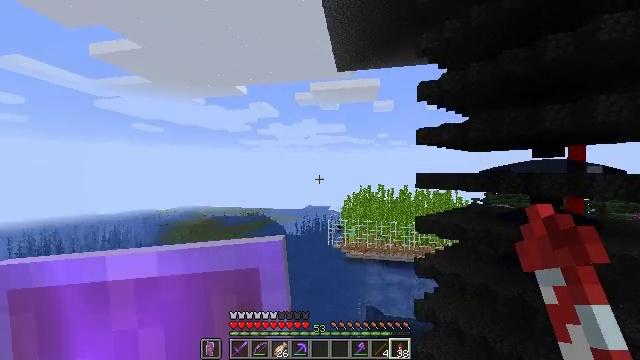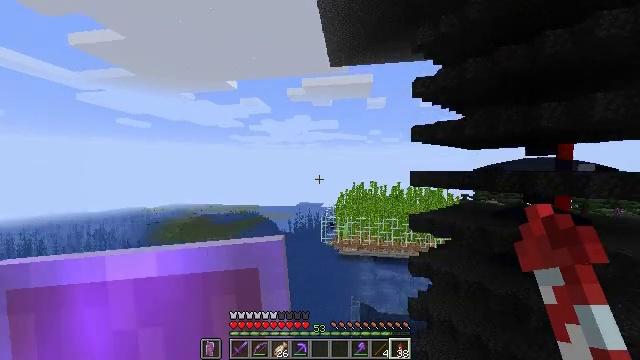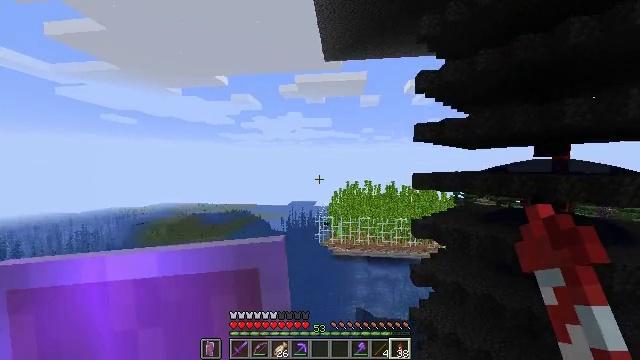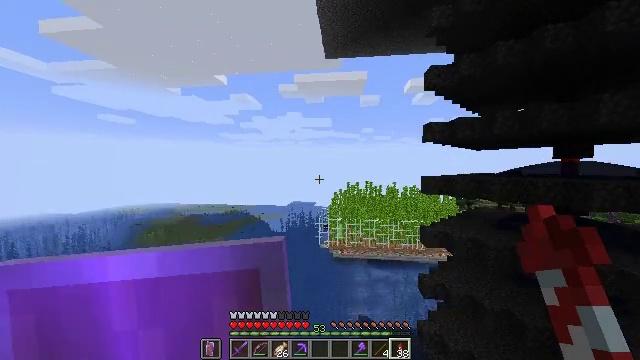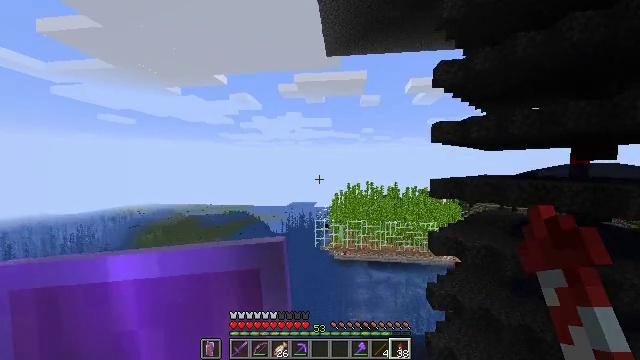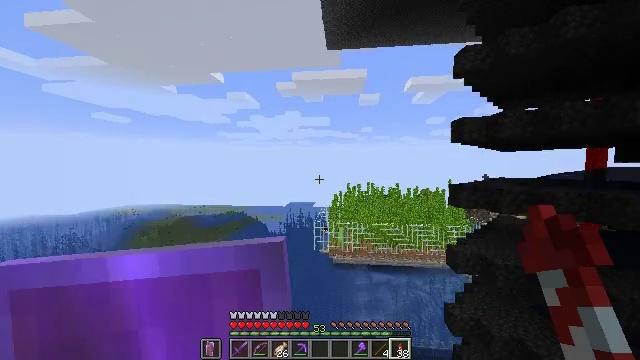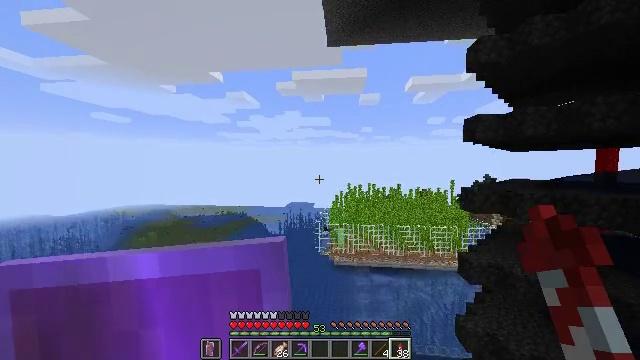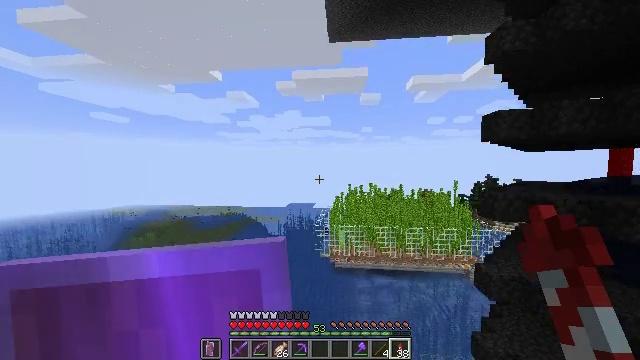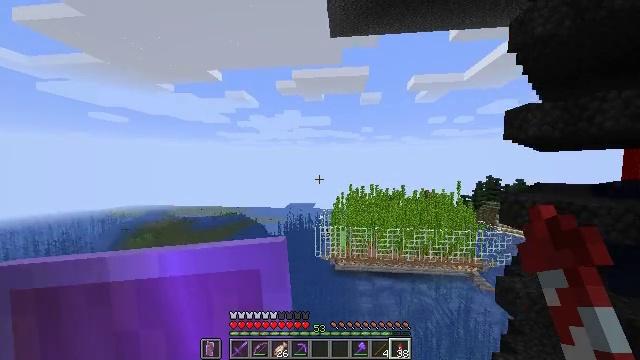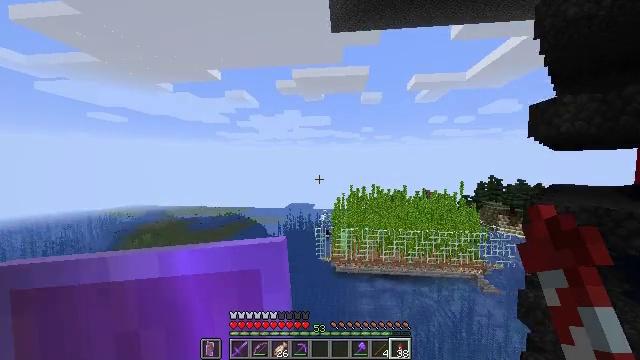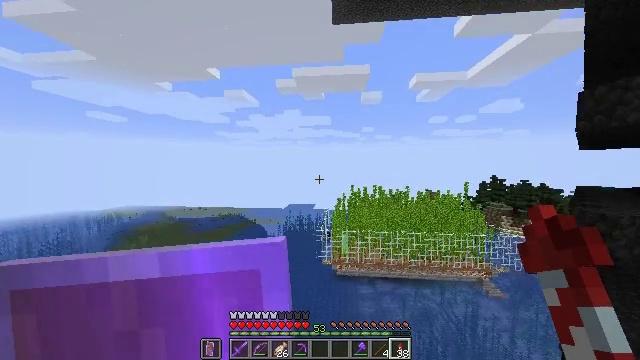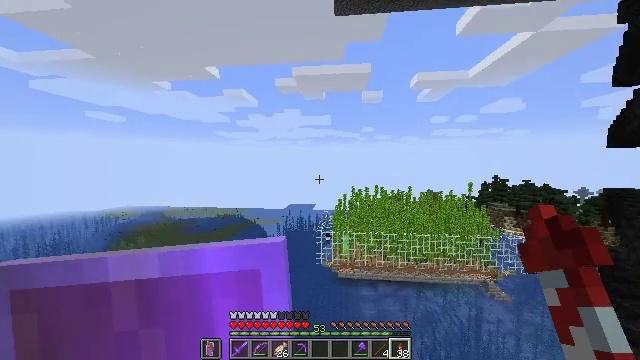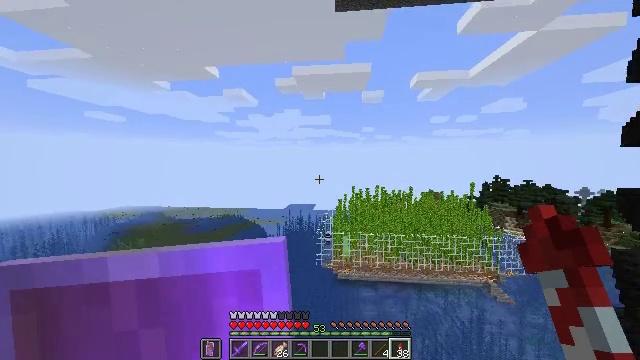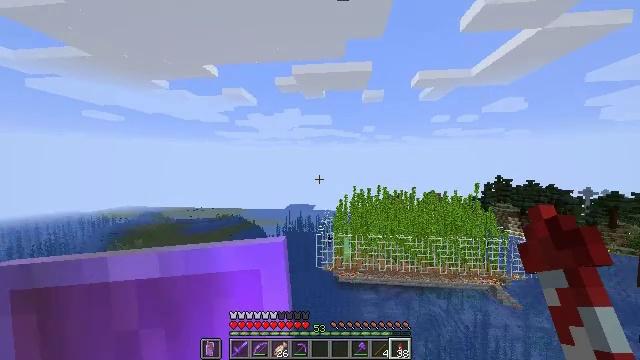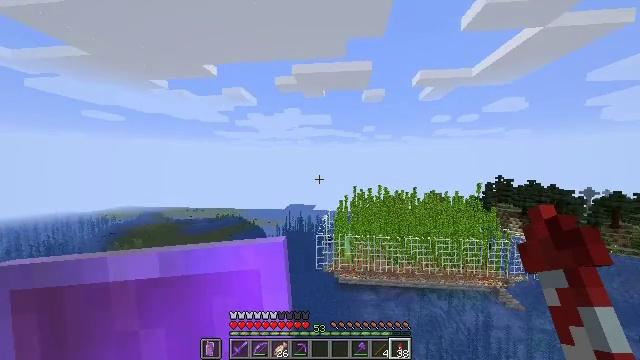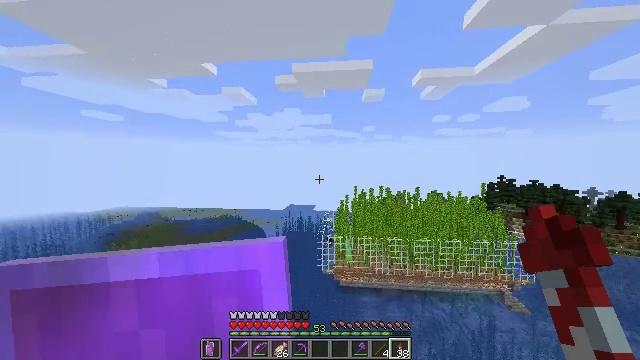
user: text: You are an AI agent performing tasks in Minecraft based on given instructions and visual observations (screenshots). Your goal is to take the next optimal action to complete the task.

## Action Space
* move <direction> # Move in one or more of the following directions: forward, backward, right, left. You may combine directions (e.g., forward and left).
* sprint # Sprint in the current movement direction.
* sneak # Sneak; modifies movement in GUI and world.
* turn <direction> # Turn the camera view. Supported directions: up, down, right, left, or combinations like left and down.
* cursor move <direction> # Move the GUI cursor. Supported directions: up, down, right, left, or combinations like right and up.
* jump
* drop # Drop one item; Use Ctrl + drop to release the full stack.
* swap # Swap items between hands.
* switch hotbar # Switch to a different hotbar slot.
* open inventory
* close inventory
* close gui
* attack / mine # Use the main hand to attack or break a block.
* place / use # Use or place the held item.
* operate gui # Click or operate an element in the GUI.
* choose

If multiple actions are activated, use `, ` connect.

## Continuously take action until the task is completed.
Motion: motion action
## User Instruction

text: Dismantle the sticky piston for reuse.
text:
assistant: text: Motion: move forward, sprint, turn right
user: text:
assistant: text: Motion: move forward, sprint, turn right
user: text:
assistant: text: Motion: move forward, sprint
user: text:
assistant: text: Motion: move forward, sprint
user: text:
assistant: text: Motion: move forward, sprint
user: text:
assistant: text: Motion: move forward, sprint
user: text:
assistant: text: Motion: move forward, sprint
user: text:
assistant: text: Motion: move forward, sprint
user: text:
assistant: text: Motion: move forward, sprint
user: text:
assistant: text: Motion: move forward, sprint
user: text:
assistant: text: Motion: move forward, sprint
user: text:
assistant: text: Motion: move forward, sprint
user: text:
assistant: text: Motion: move forward, sprint
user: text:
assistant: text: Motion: move forward, sprint
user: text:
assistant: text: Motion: move forward, sprint
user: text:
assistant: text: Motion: move forward, sprint
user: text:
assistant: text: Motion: move forward, sprint
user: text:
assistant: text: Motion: move forward, sprint
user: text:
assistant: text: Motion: move forward, sprint
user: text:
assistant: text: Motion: move forward, sprint
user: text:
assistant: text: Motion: move forward, sprint
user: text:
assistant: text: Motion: move forward, sprint
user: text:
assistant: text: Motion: move forward, sprint
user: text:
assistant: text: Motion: move forward, sprint
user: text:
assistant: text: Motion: move forward, sprint
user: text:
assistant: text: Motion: move forward, sprint
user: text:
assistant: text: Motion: move forward, sprint, turn down
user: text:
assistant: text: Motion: move forward, sprint
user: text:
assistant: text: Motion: move forward, sprint
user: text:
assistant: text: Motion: move forward, sprint